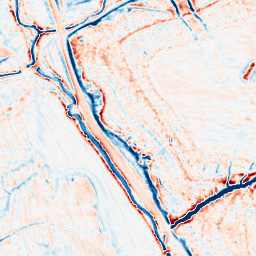
Category: multiscale
Decomposition family: dog_multiscale
Decomposition parameters: sigma_ratio: 1.4
n_scales: 5
base_sigma: 0.5
Upsampling method: regularized
Upsampling parameters: scale: 4
lambda_reg: 0.01
Upsampling scale: 4